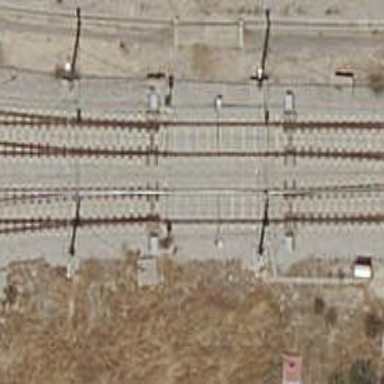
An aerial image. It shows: Railway switch.